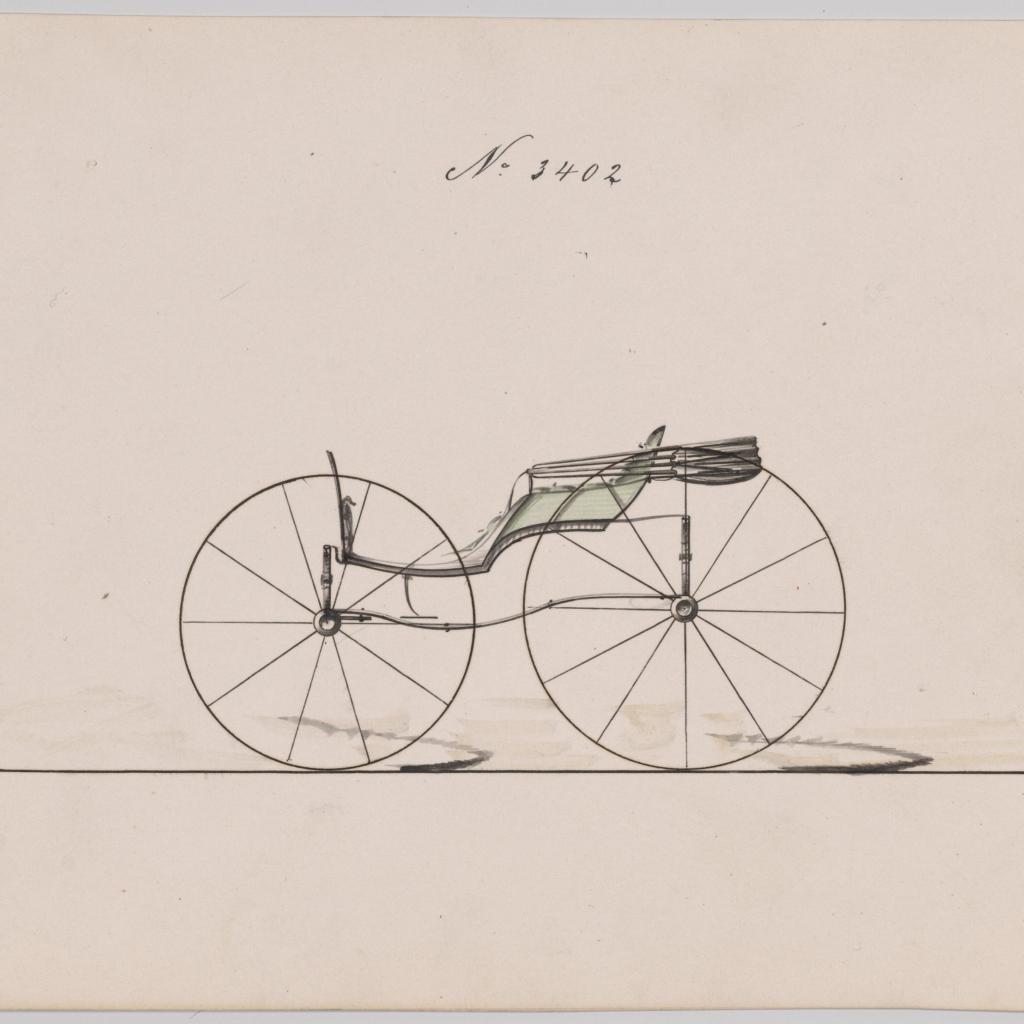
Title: Design for Pony Phaeton, no. 3402
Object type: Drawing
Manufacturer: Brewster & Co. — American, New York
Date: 1878
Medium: Pen and black ink, watercolor and gouache
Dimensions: Sheet: 6 1/16 x 9 1/4 in. (15.4 x 23.5 cm)
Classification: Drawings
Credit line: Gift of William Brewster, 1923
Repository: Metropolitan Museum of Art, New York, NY